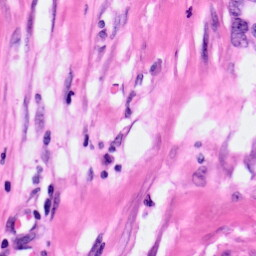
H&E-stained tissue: Pancreatic